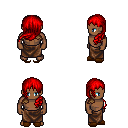
a pixel art fantasy rpg character, male body template, human, dark skin, leather shoulder armor, robe skirt, red left-swept hairstyle, brown slippers, four views (front, back, left, right), 2x2 character sprite sheet, small pixel art, hard edges, no anti-aliasing